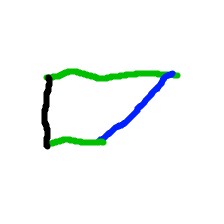
Shape: trapezoid